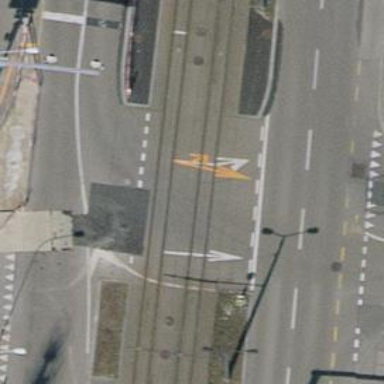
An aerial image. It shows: Railway crossing with traffic signals.